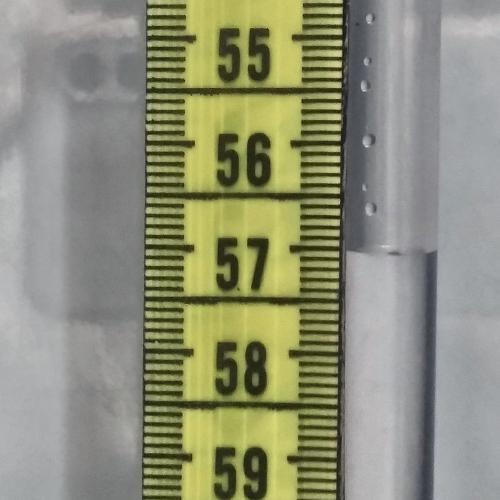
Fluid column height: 57.0 cm